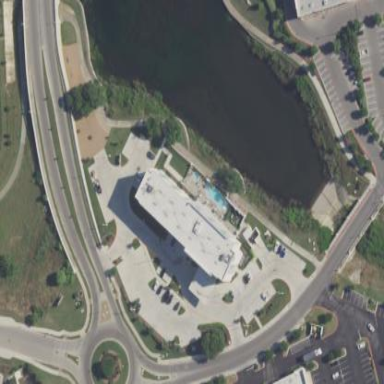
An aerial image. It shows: Hotel building.